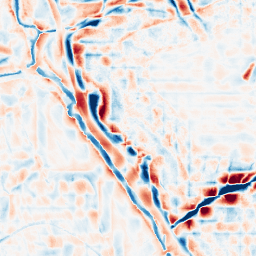
Category: wavelet
Decomposition family: wavelet_biorthogonal
Decomposition parameters: wavelet: bior2.4
level: 4
Upsampling method: bspline
Upsampling parameters: scale: 4
Upsampling scale: 4